Field crop: tomato
Growth stage: 2
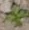
Species: solanum